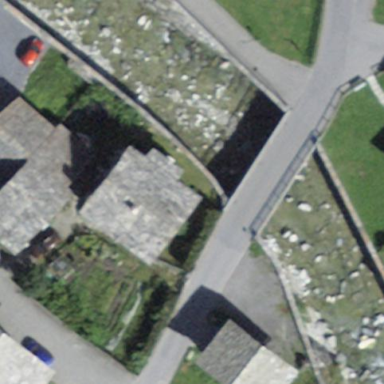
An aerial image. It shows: Detached building.